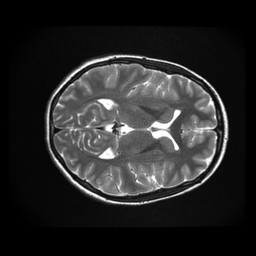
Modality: T2w
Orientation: axial
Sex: female
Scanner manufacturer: ge
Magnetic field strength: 3 T
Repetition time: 5 s
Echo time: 0.1012 s